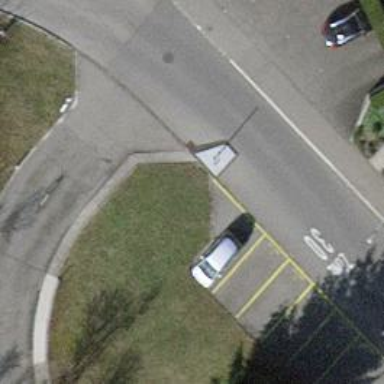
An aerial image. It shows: Traffic calming feature called choker.